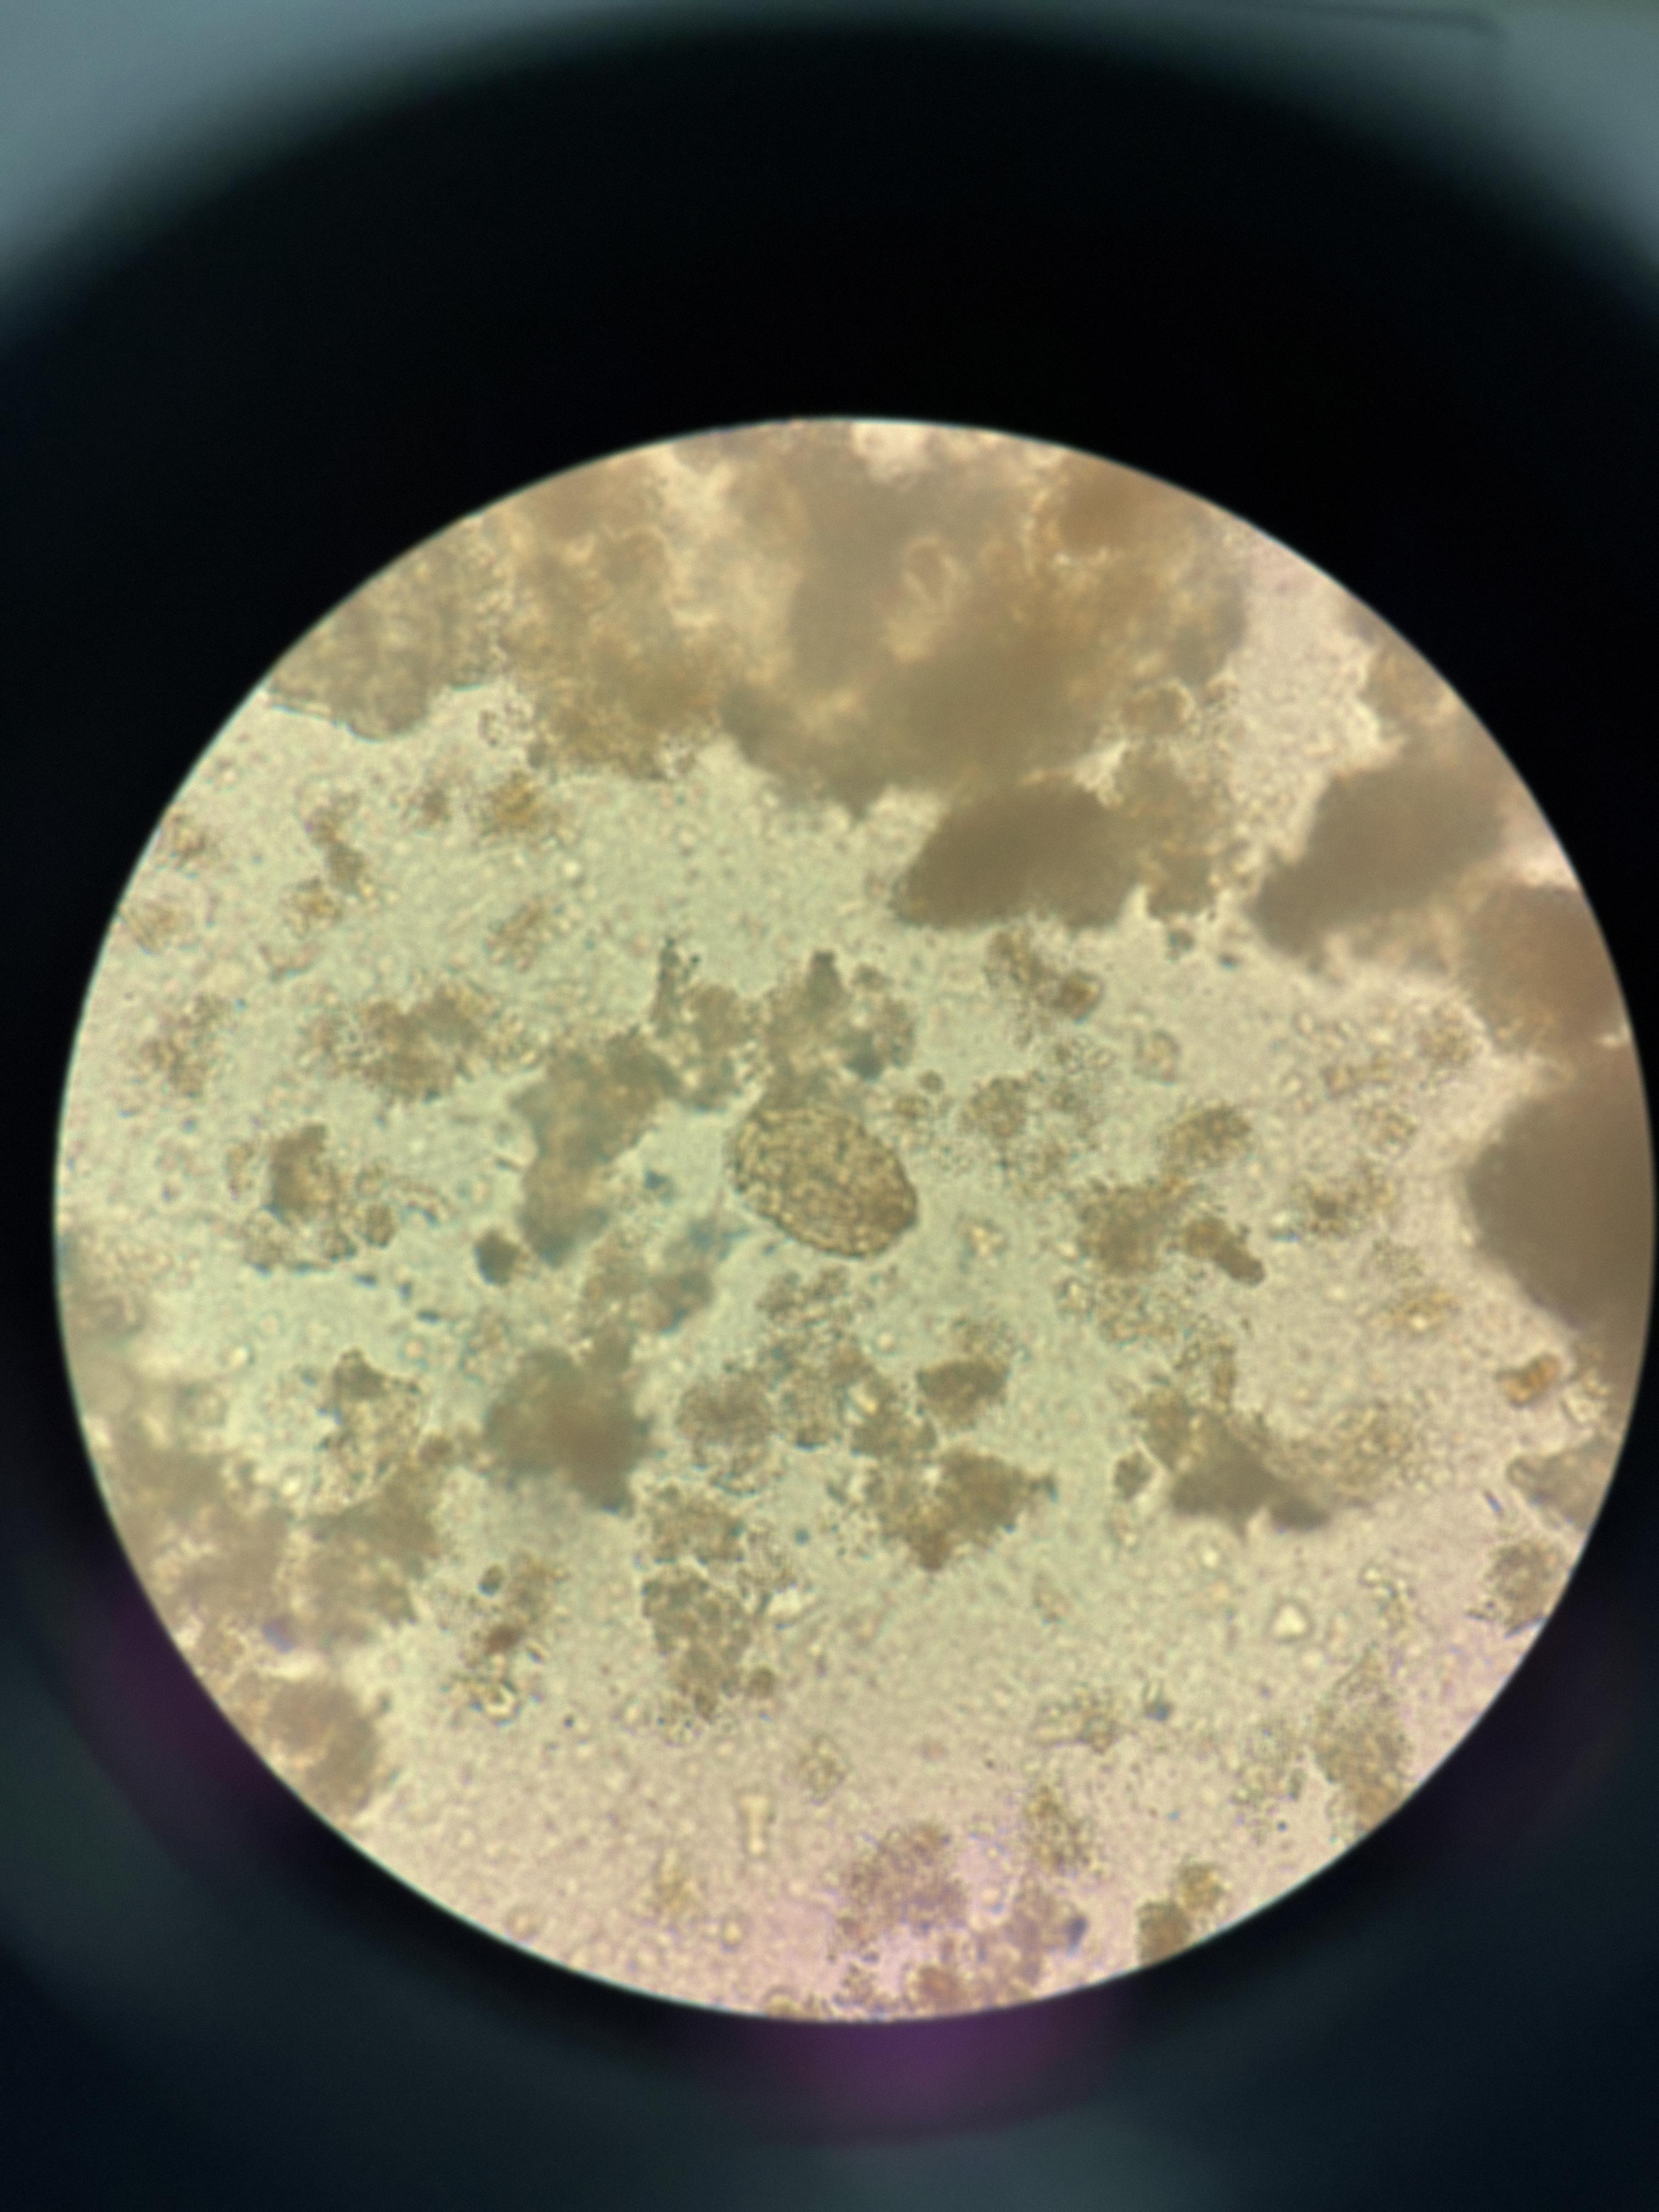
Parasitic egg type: Ascaris lumbricoides